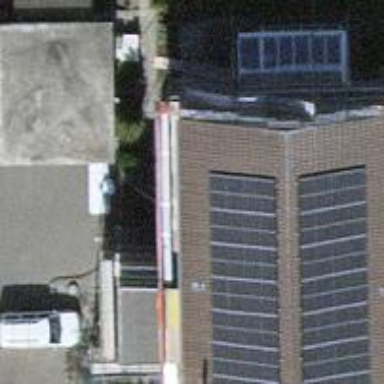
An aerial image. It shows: Solar power generator utilizing photovoltaic technology with solar photovoltaic panels.